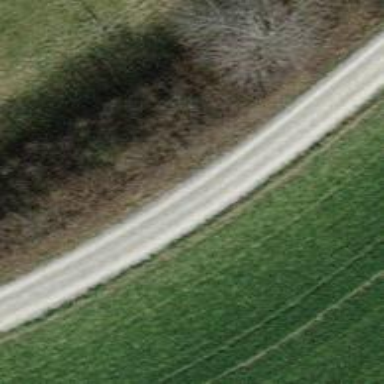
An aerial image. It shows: Compacted agricultural track of grade 3. Suitable for agricultural vehicles.